Question: I want to open as pop up window.
Here is my
'''
#region Send Voting Email
[HttpGet]
[OutputCache(Location = OutputCacheLocation.None)]
[Authorize]
public ActionResult SendVotingEmail(string CampID)
{
try
{
var model = (new CampManager()).GetCampDetails(CampID);
var user = (Bank.Security.BankMembershipUser)Membership.GetUser();
Models.Camp.EmailModel VotingModel = new Models.Camp.EmailModel();
VotingModel.CampID = CampID;
VotingModel.BankName = user.BankName;
VotingModel.Message = "";
return RedirectToAction("Send", VotingModel);
//(new CampManager()).SendEmail(CampID, user.BankName,"");
//return Content("Email send successfully.");
}
catch(Exception ex)
{
return Content("Sorry, An error occured while sending Voting Email. Please contact Administrator.");
}
}
#endregion
#region Send Voting mail popup
[HttpGet]
public ActionResult Send(Models.Camp.EmailModel model)
{
return View(model);
}
[HttpPost]
public ActionResult Send(Models.Camp.EmailModel model,string CampID)
{
(new CampManager()).SendEmail(model.CampID,model.BankName,model.Message);
return Content("Email send successfully.");
}
#endregion
'''
'''
<input type="button" id="ClickMe" name = "ClickMe" value="Send Voting Email" onclick="SendEmail('@Model.CampID');" />
<script type="text/javascript">
$(function () {
$('#ClickMe').click(function () {
window.open('/Camp/Send/', 'mail', 'height=' + (window.screen.height - 100) + ',width=200,left=' + (window.screen.width - 250) + ',top=10,status=no,toolbar=no,resizable=yes,scrollbars=yes');
});
});
function SendEmail(CampID) {
$('#sendEmailProgressBar').css("visibility", "visible");
$.get('/bank/Camp/SendEmail?CampID=' + CampID, function (data) {
$('#sendEmailProgressBar').css("visibility", "collapse");
alert(data);
});
</script>
'''
'''
@model Bank.Models.Camp.EmailModel
@{
Layout = null;
}
<!DOCTYPE html>
<html>
<head>
<title>Send</title>
</head>
<body>
<script src="@Url.Content("~/Scripts/jquery-1.5.1.min.js")" type="text/javascript"></script>
<script src="@Url.Content("~/Scripts/jquery.validate.min.js")" type="text/javascript"></script>
<script src="@Url.Content("~/Scripts/jquery.validate.unobtrusive.min.js")" type="text/javascript"></script>
@using (Html.BeginForm()) {
@Html.ValidationSummary(true)
<fieldset>
<legend>EmailModel</legend>
<div class="editor-label">
@Html.LabelFor(model => model.CampID)
</div>
<div class="editor-field">
@Html.EditorFor(model => model.CampID)
@Html.ValidationMessageFor(model => model.CampID)
</div>
<div class="editor-label">
@Html.LabelFor(model => model.BankName)
</div>
<div class="editor-field">
@Html.EditorFor(model => model.BankName)
@Html.ValidationMessageFor(model => model.BankName)
</div>
<div class="editor-label">
@Html.LabelFor(model => model.Message)
</div>
<div class="editor-field">
@Html.EditorFor(model => model.Message)
@Html.ValidationMessageFor(model => model.Message)
</div>
<p>
<input type="submit" value="Save" />
</p>
</fieldset>
}
<div>
@Html.ActionLink("Back to List", "Index")
</div>
'''
I want to open pop windows When I click on button of . When I cilck on this button Pop up window open but it shows code of view. I don't know why this happen. Is there any changes in my code to open pop up window?

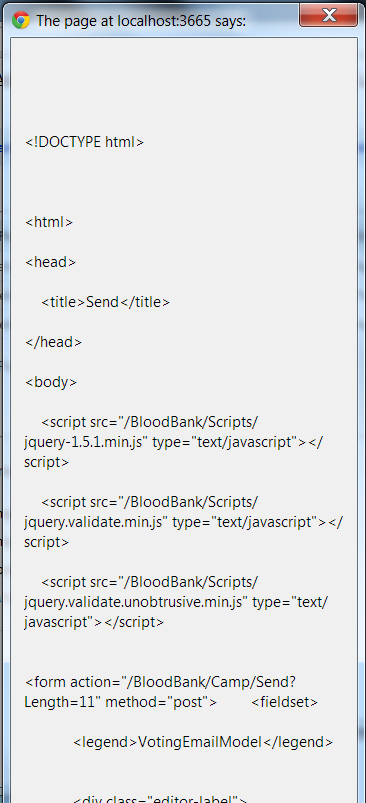
Answer: Try this
'''
<script type="text/javascript">
function OpenWindow(query, w, h, scroll) {
var l = (screen.width - w) / 2;
var t = (screen.height - h) / 2;
winprops = 'resizable=0, height=' + h + ',width=' + w + ',top=' + t + ',left=' + l + 'w';
if (scroll) winprops += ',scrollbars=1';
var f = window.open(query, "_blank", winprops);
}
$(function () {
$('#ClickMe').click(function () {
OpenWindow('@Url.Action("Send","Camp")', width, height, true);
});
});
</script>
'''
// In Controller
'''
[HttpGet]
public ActionResult Send()
{
//prepared your model object here
var model = new Models.Camp.VotingEmailModel();
return View(model);
}
'''